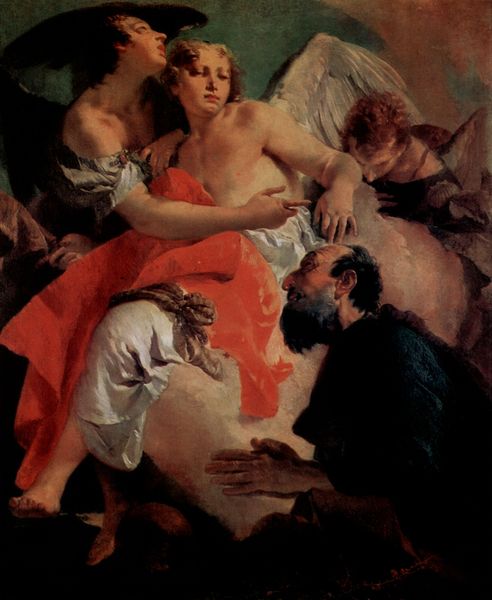
Titel: Abraham und die Engel
Künstler: Giovanni Battista Tiepolo
Standort: Venezia
Institution: Scuola di San Rocco
Schlagwörter: akt, angriff, blau, flügel, fuß, gemälde, gott, hand, haut, himmel, körper, mann, nackt, weiß, wolken, grün, menschen, ocker, sitzen, bewegung, braun, brust, busen, frau, frisur, geste, grau, männer, orange, profil, schwarz, symbol, szene, türkis, blick, rose, rot, tuch, wolke, malerei, bart, blond, arme, barock, bärtig, gefieder, gesicht, halten, inkarnat, knoten, vollbart, hände, öl, kirche, boden, gewand, sitzend, gewänder, rokoko, rosa, fliegen, engel, helldunkel, brüste, füße, kuss, liebe, umarmung, alter mann, farbe, angst, detail, bett, faltenwurf, zeigen, oberkörper, alter, antike, traurigkeit, raub, tote, beten, gebet, mythologie, fragment, verführung, jüngling, sterben, teufel, wesen, dramatik, flehen, vision, priester, religiös, mönch, erscheinung, heiliger, rotes tuch, fresko, weich, amor, heilig, sünde, psyche, gefallen, auferstehung, schlaufe, bitten, gläubig, anmut, schutz, tiepolo, ikonographie, betender, tuck, karminrot, liebhaber, ignatius, erschienung, deutung, ruch, himmelfahr, oberkorper, erotiik, allgegorie